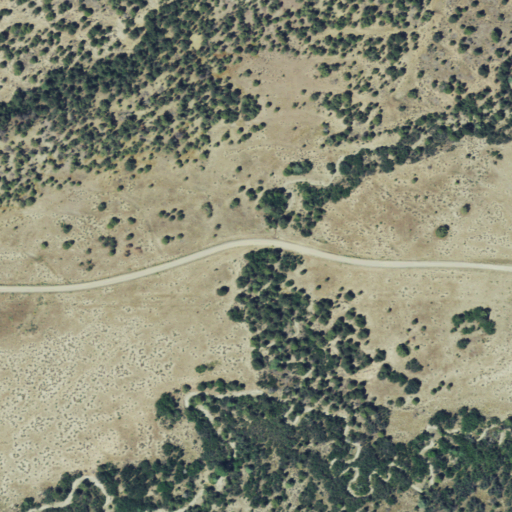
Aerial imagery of valley in Colorado named Zabel Canyon containing shrub, evergreen forest, woody wetlands, grassland, and herbaceous wetlands